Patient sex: F
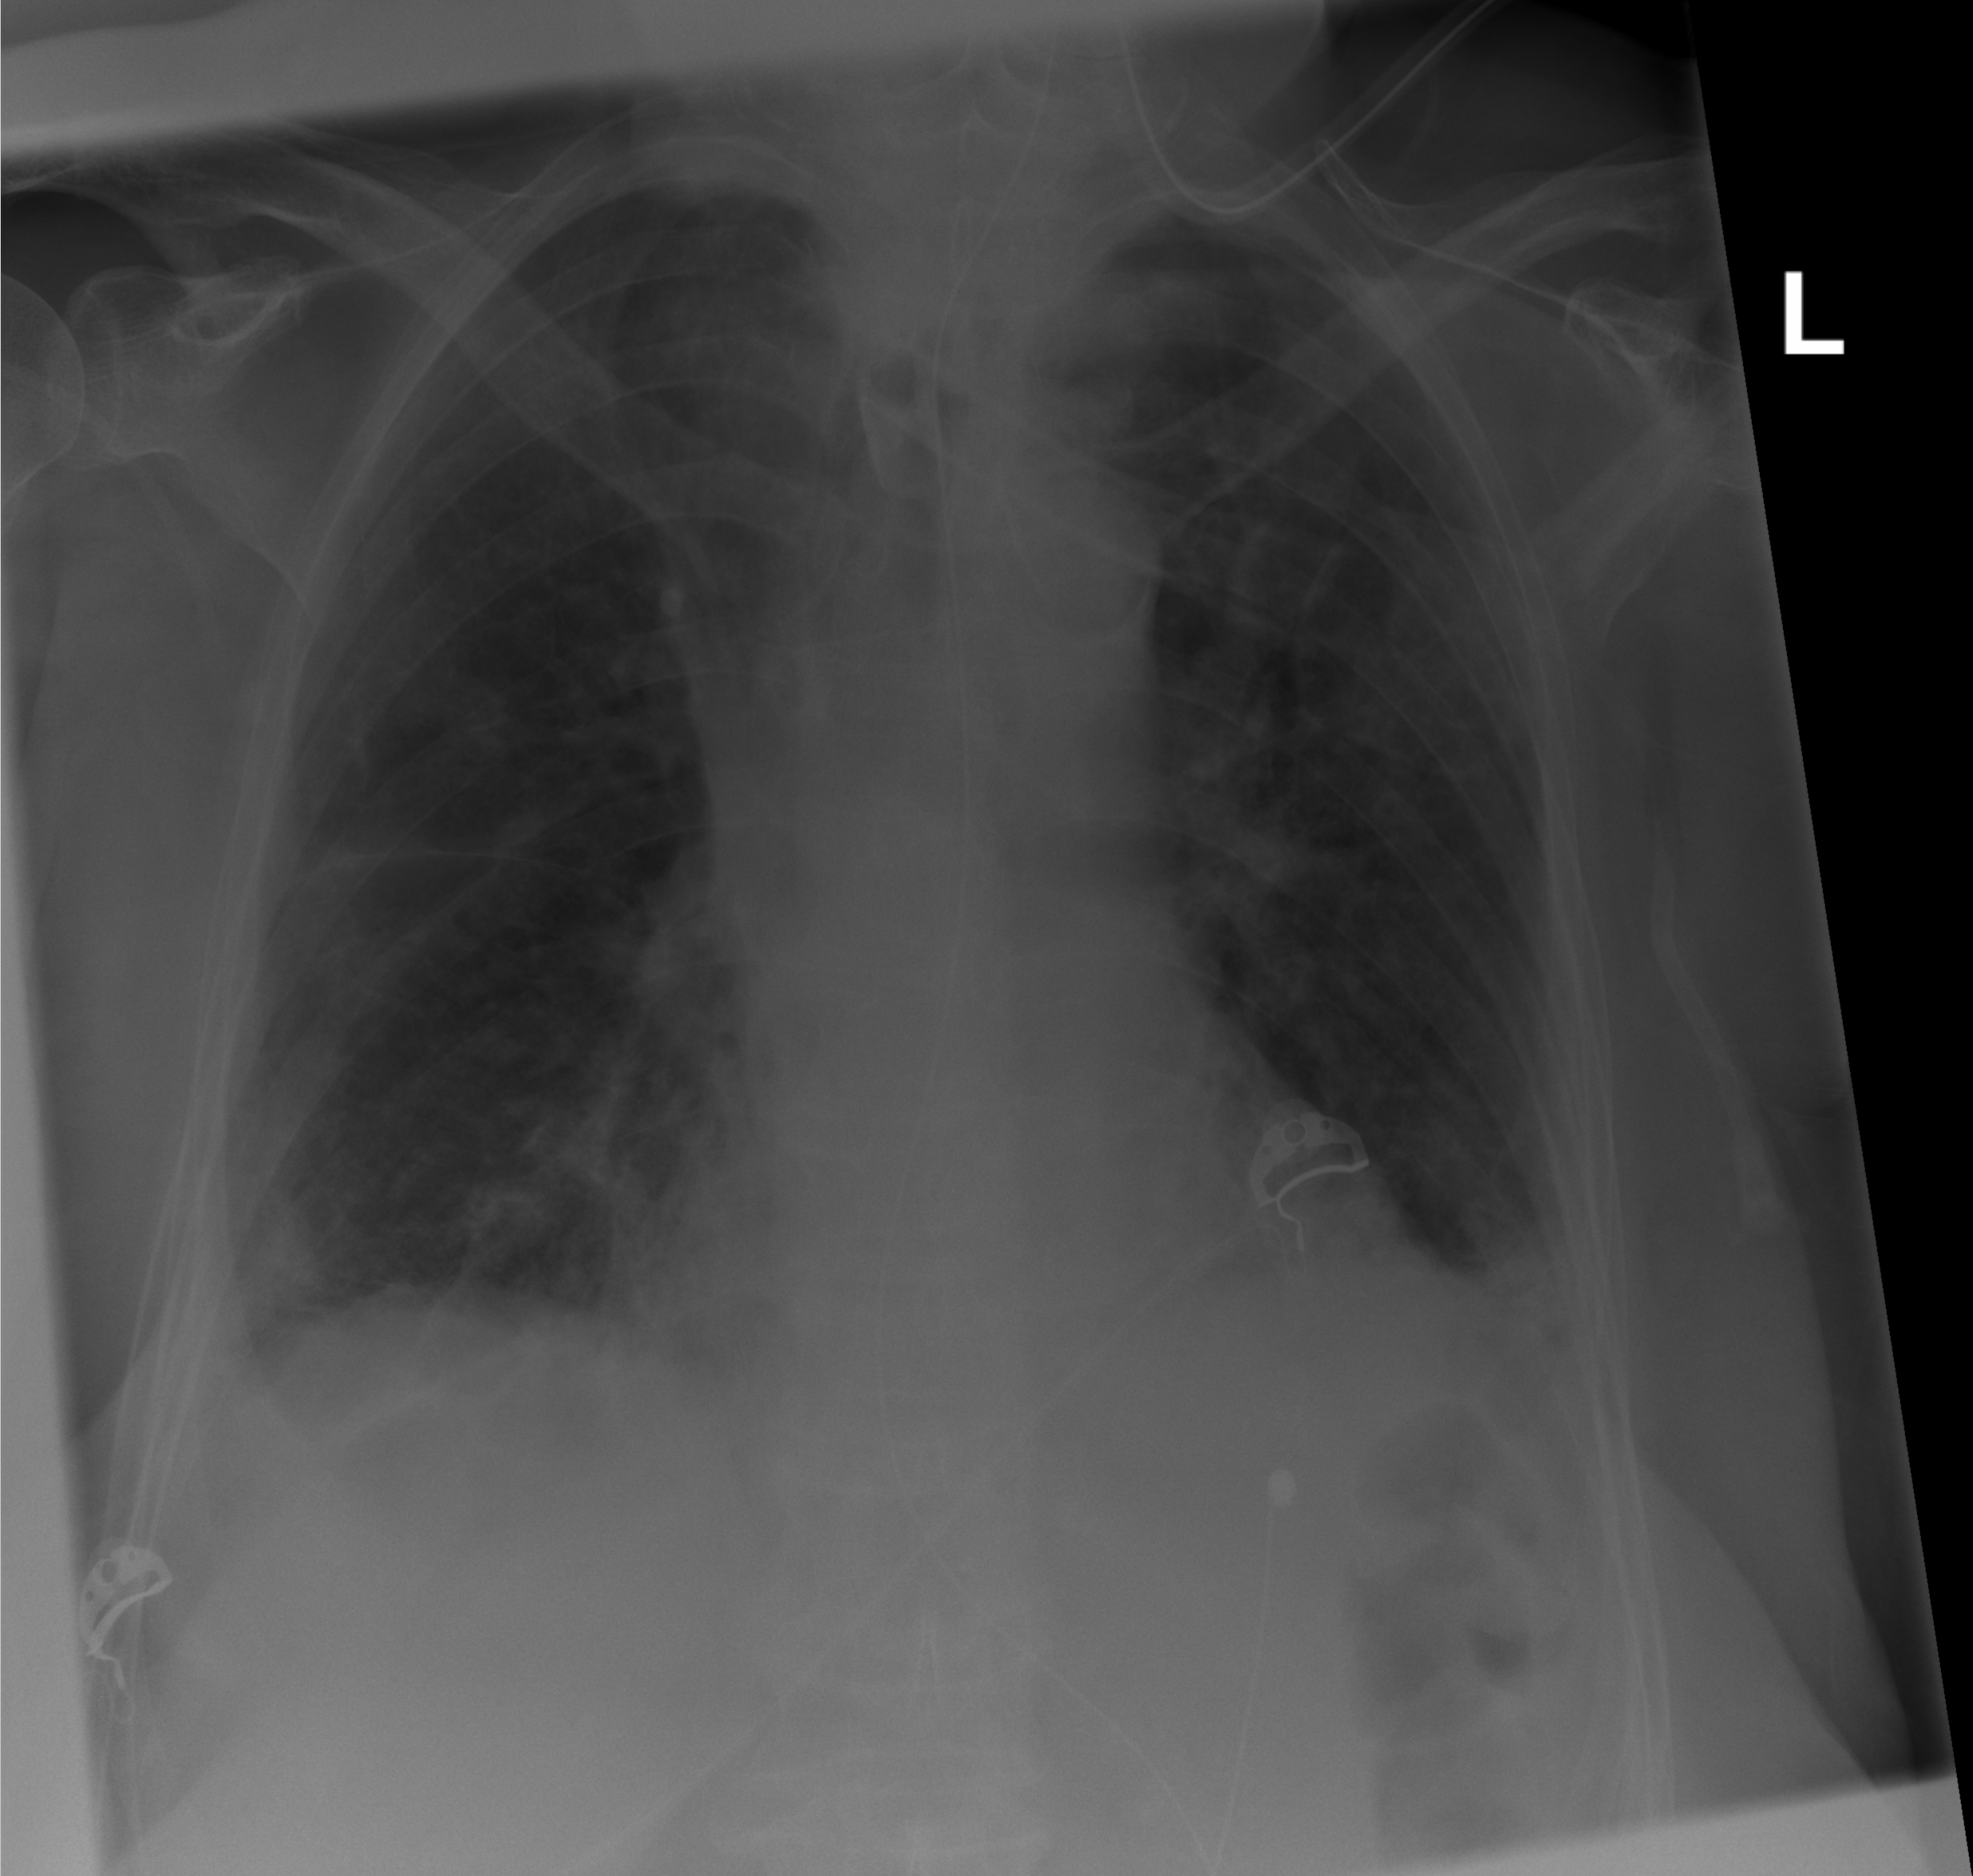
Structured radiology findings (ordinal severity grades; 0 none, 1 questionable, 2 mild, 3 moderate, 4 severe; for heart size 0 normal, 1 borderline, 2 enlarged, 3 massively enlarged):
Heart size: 0
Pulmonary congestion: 0
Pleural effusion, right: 1
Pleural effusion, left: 2
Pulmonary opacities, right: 2
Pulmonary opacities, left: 1
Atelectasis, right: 2
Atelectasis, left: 2